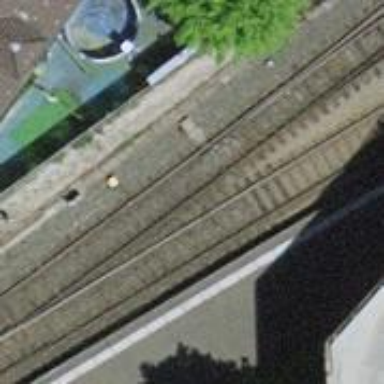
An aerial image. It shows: Single railway track with electrified contact line.